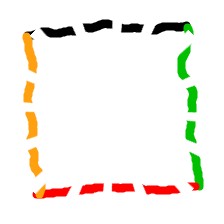
Shape: square